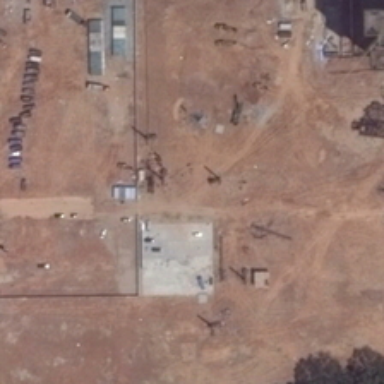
Many cars were parked on the bare land .